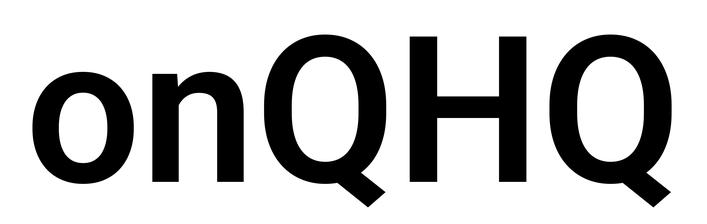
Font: Roboto_SemiBold